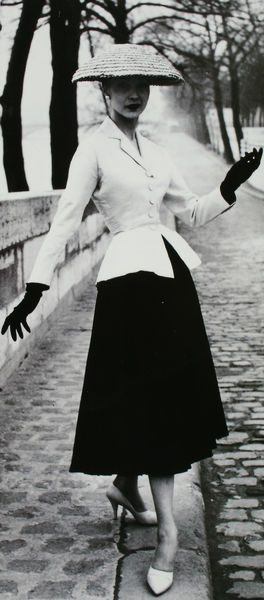
Titel: "New Look" von Christian Dior
Künstler: Willy Maywald
Institution: unbekannt
Schlagwörter: weiß, bäume, finger, frau, handschuhe, hut, kleid, paris, profil, schwarz, strasse, weg, mode, rock, jacke, hände, portrait, porträt, brücke, pose, taille, modell, pflaster, schuhe, mauer, allee, füsse, foto, fotografie, bürgersteig, gehsteig, trottoir, pumps, fotographie, mod, dior, audrey, ricci